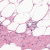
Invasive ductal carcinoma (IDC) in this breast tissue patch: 0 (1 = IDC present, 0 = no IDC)